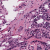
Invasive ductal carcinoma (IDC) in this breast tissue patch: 1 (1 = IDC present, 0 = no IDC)